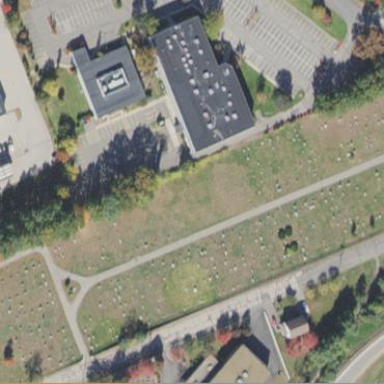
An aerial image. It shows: Cemetery.